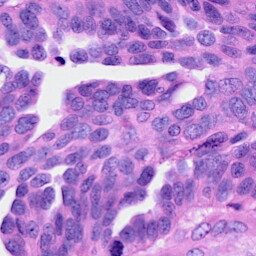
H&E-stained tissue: Ovarian